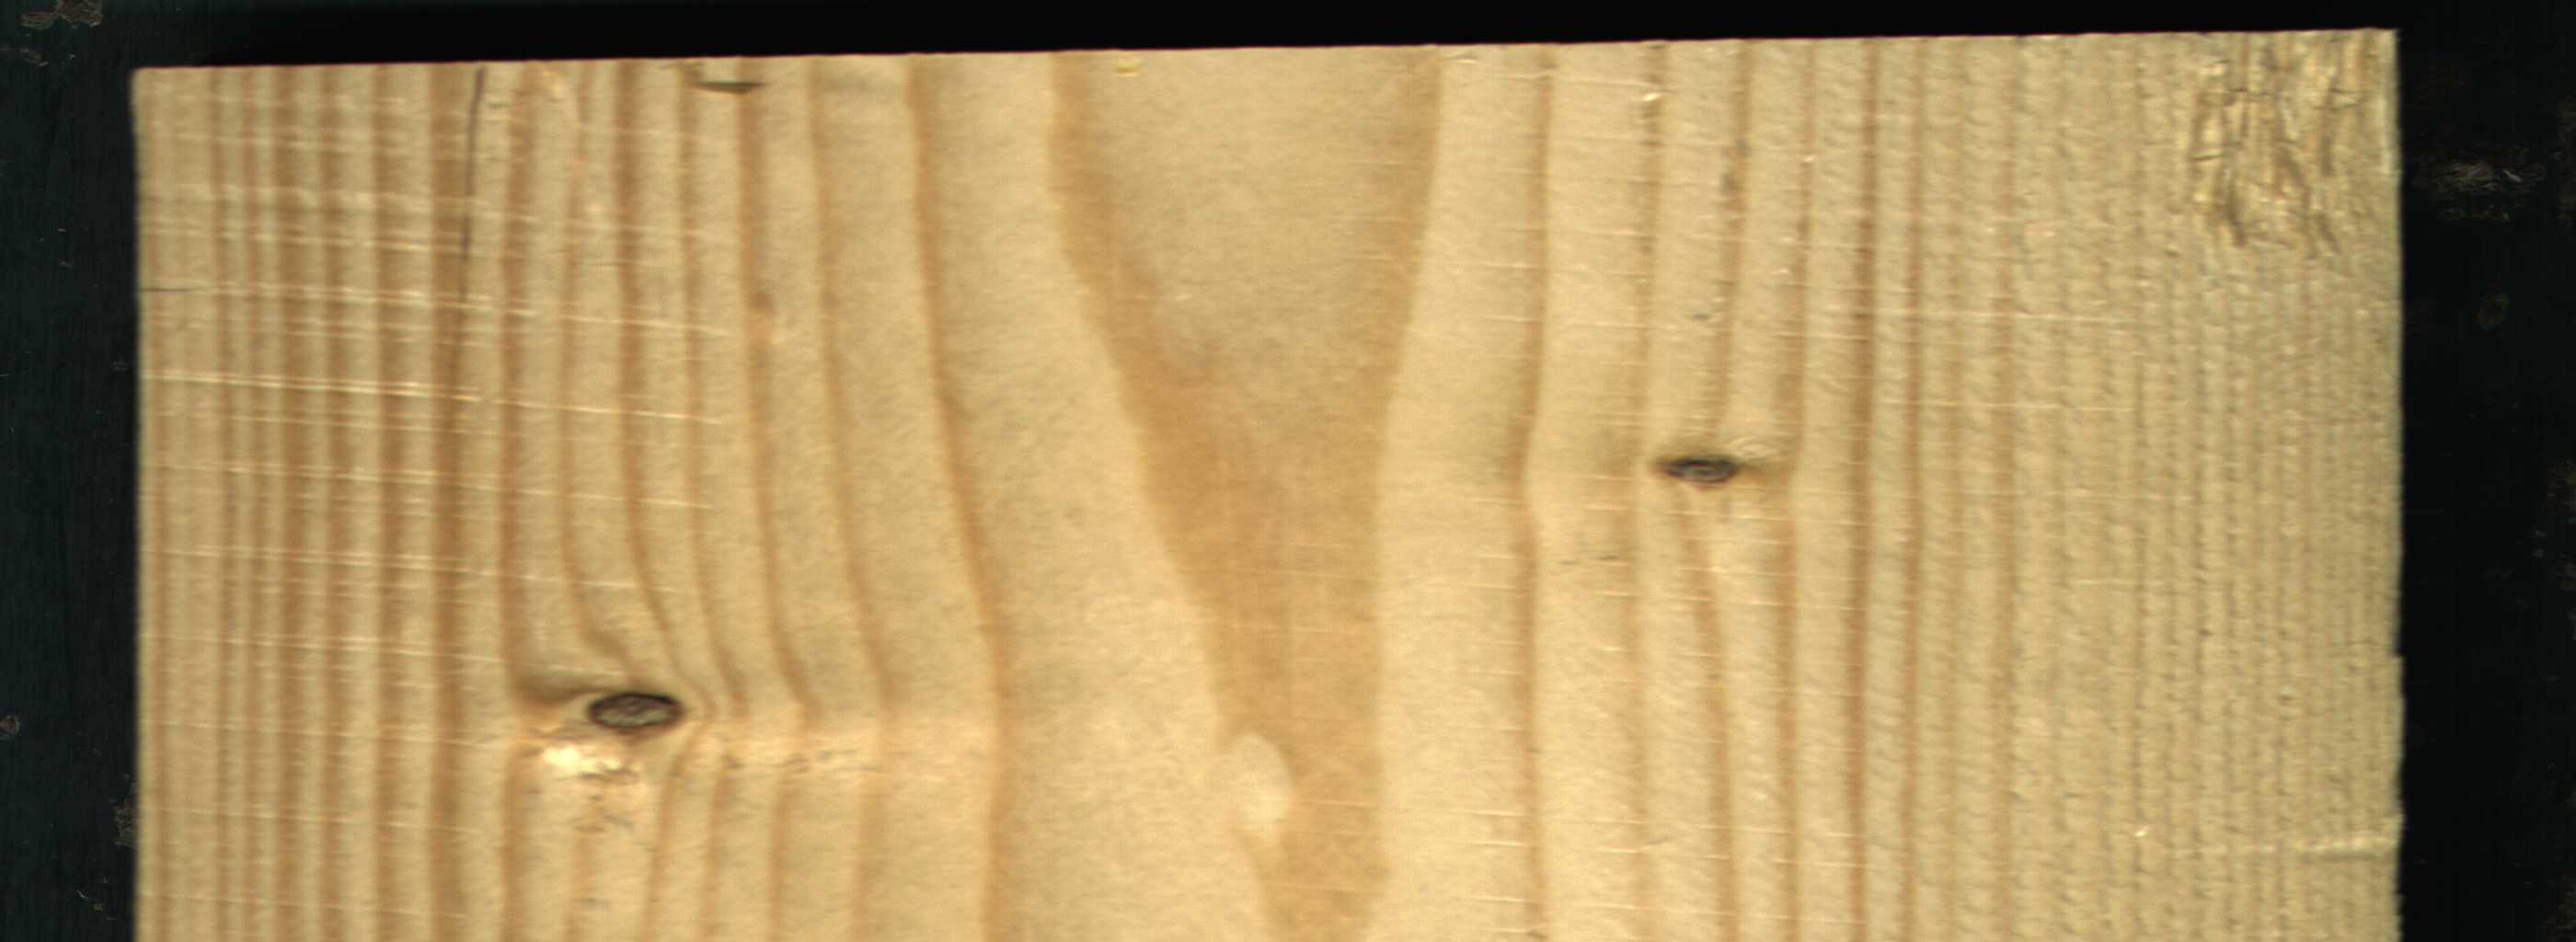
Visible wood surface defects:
Crack
Dead_Knot
Live_Knot